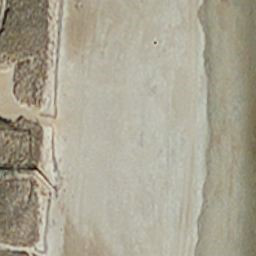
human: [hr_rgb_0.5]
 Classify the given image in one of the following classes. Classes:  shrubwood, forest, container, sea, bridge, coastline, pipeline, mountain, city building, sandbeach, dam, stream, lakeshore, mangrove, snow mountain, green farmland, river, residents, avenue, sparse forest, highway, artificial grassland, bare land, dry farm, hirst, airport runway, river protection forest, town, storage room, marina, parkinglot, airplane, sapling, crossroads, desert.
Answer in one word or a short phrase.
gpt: sandbeach